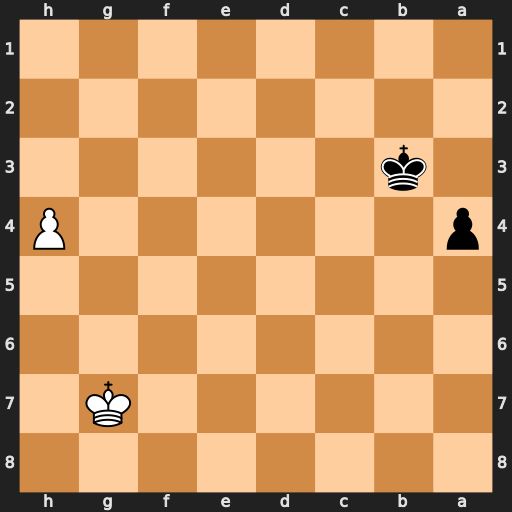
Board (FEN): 8/6K1/8/8/p6P/1k6/8/8
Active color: b
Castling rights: -
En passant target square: -
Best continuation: a3 Kg8 a2 h5 a1=Q